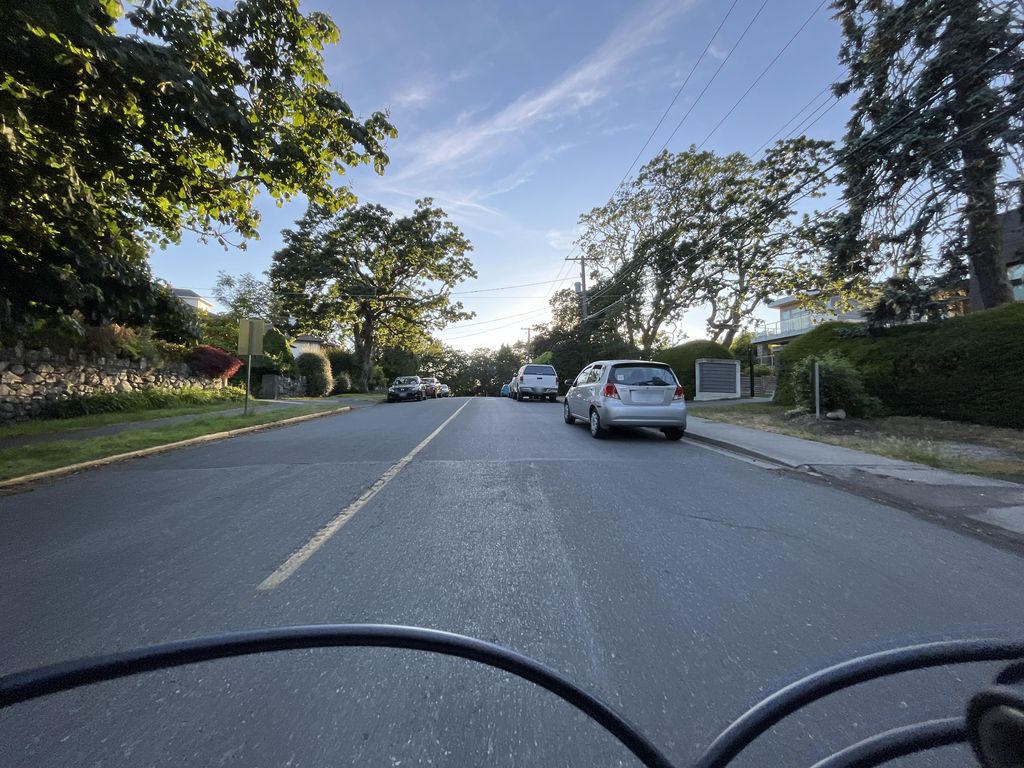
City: victoria